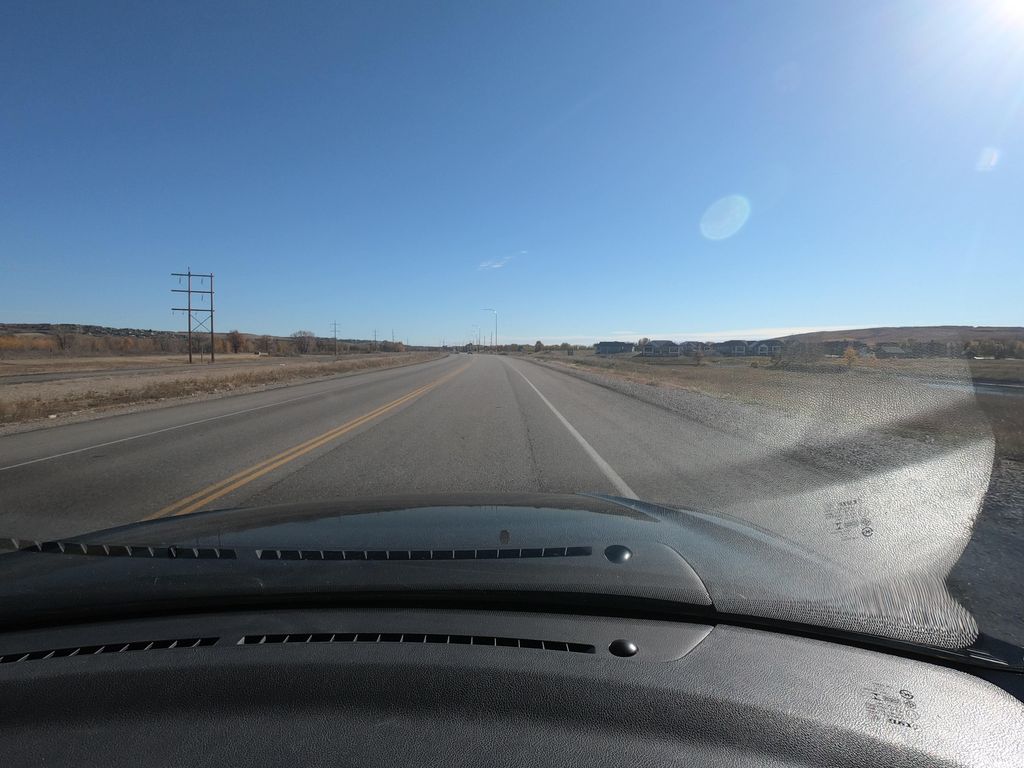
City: calgary